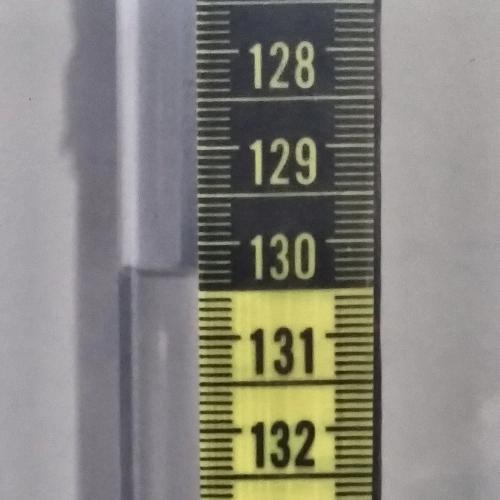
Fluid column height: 130.3 cm